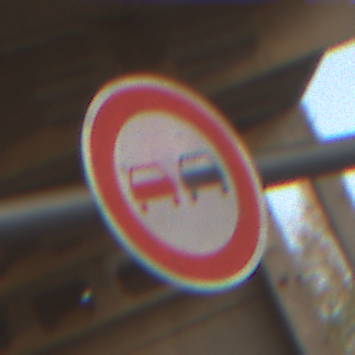
Verkehrszeichen: Ueberholverbot
Umgebung: Roofed, Suburban
Tageszeit: SunriseSunset
Wetter: Clear
Licht: Natural
Jahreszeit: NotSpecified
Kontrast: MediumContrast